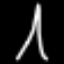
Label: The Eiffel Tower